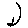
Label: moon